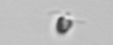
Label: Pyramimonas